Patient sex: M
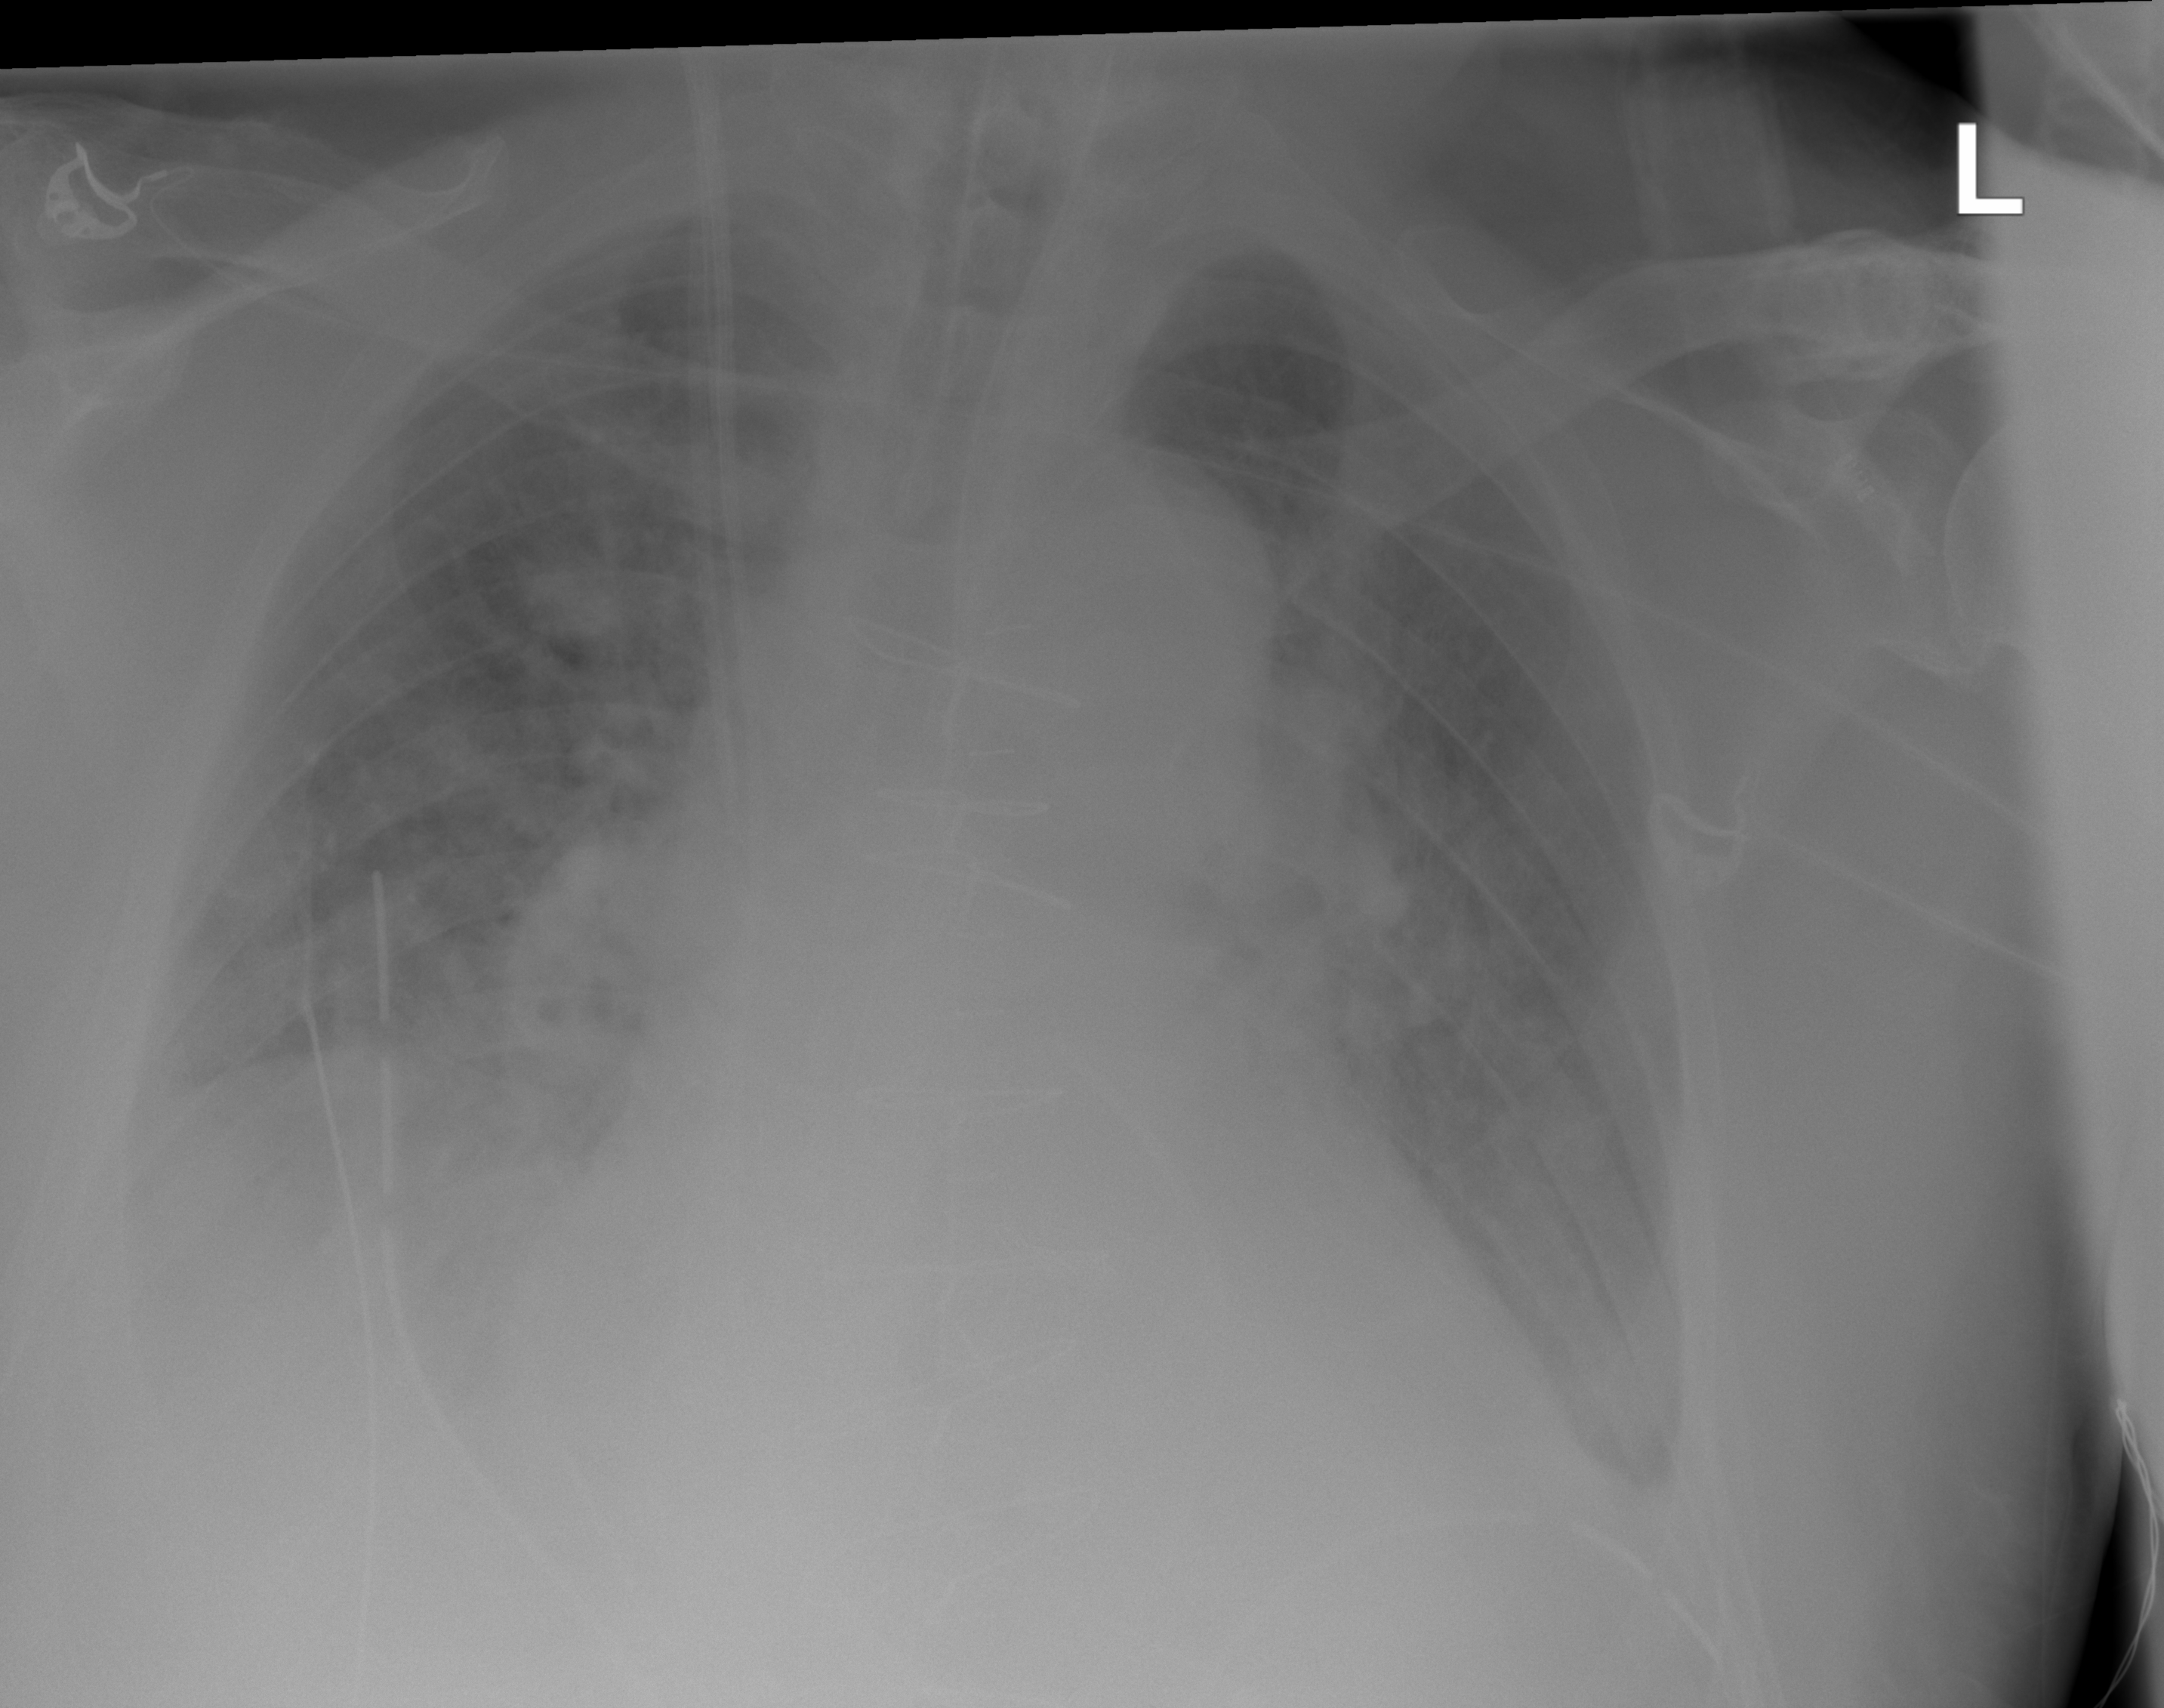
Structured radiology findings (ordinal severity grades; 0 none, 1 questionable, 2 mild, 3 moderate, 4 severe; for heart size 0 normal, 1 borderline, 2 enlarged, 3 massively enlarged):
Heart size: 1
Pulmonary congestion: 3
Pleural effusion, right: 2
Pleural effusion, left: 1
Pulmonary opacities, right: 3
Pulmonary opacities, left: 3
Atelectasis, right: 2
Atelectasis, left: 2